Interaction volume radius: 5 \u00c5
Interaction volume height: 15 \u00c5
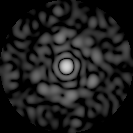
Disorder parameter: 0.854